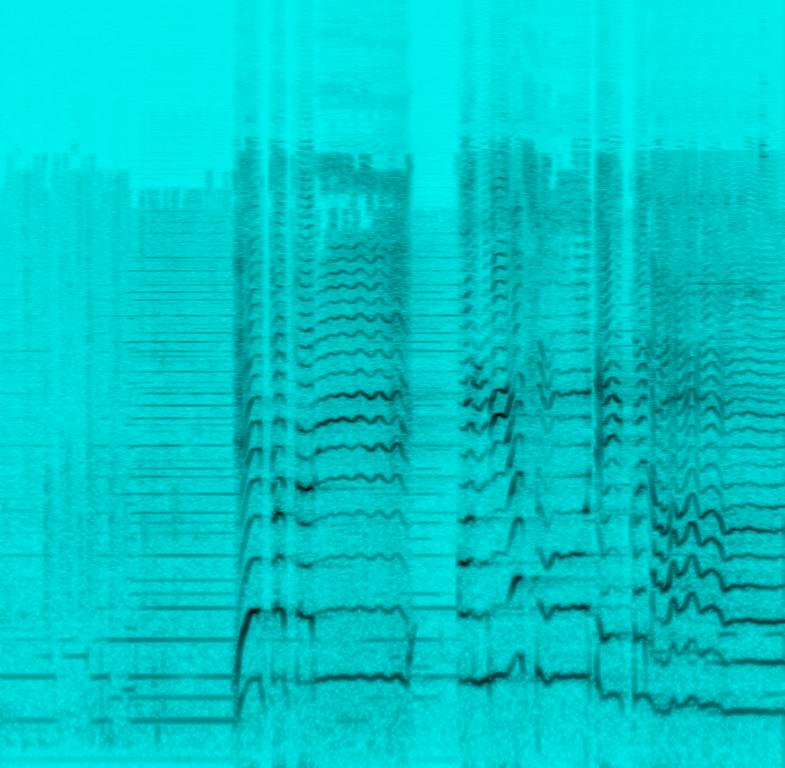
The low quality recording features a live performance of a traditional song and it consists of passionate male vocal, alongside passionate background male vocal singing over sustained accordion melody and some tinny percussive elements. Even though it is a bit distorted, mono and noisy, it still sounds soulful.